【题型】选择题　【知识点】平面几何　【难度】medium
如图在$\triangle ABC$中，$P$为$AB$上的一点，在下列条件中：
①$\angle ACP = \angle B$；
②$\angle APC = \angle ACB$；
③$AC^2 = AP \cdot AB$；
④$AB \cdot CP = AP \cdot CB$，
能满足$\triangle APC \sim \triangle ACB$的条件是（ ）．

A．①②④ \qquad B．①③④ \qquad C．②③④ \qquad D．①②③

\vspace{0.2cm}
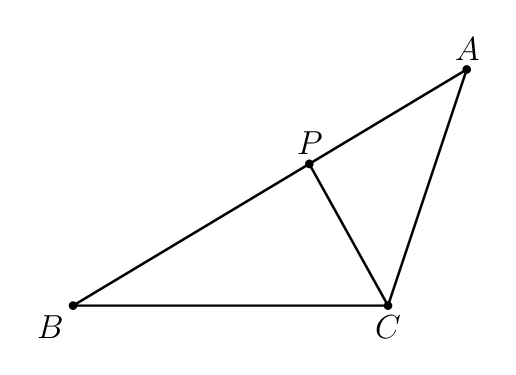
【解答】

\noindent \textbf{【答案】} $\boldsymbol{D}$

\vspace{0.2cm}
\noindent \textbf{【分析】} 本题主要考查了相似三角形的判定方法，熟练掌握相似三角形的判定方法是解题关键．根据相似三角形的判定方法对每个条件进行分析，从而获得答案．

\vspace{0.2cm}
\noindent \textbf{【详解】}
①$\because \angle ACP = \angle B$，$\angle A = \angle A$，
$\therefore \triangle APC \sim \triangle ACB$．

②$\because \angle APC = \angle ACB$，$\angle A = \angle A$，
$\therefore \triangle APC \sim \triangle ACB$；

③$\because AC^2 = AP \cdot AB$，
$\therefore \dfrac{AC}{AP} = \dfrac{AB}{AC}$，
又$\because \angle A = \angle A$，
$\therefore \triangle APC \sim \triangle ACB$；

④$\because AB \cdot CP = AP \cdot CB$，
$\therefore \dfrac{AP}{AB} = \dfrac{CP}{CB}$，$AP$是$\triangle APC$的最短边，$AB$是$\triangle ACB$的最长边，$AP$和$AB$不是对应边，不能判定$\triangle APC$与$\triangle ACB$相似；

所以①②③能判定$\triangle APC \sim \triangle ACB$，④不能．
故选：$\boldsymbol{D}$．